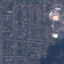
Label: Residential